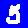
Digit: 5